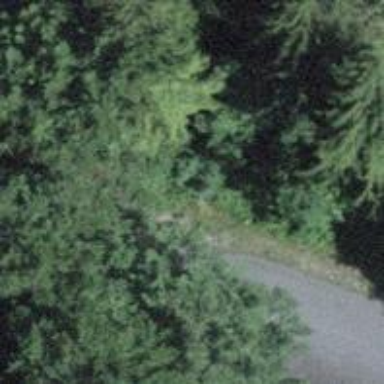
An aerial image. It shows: Culvert tunnel.